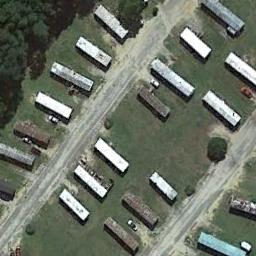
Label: mobile_home_park